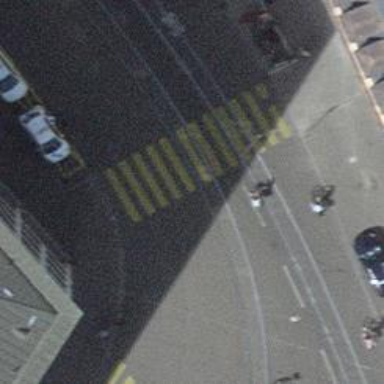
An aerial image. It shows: Tram crossing on the railway.